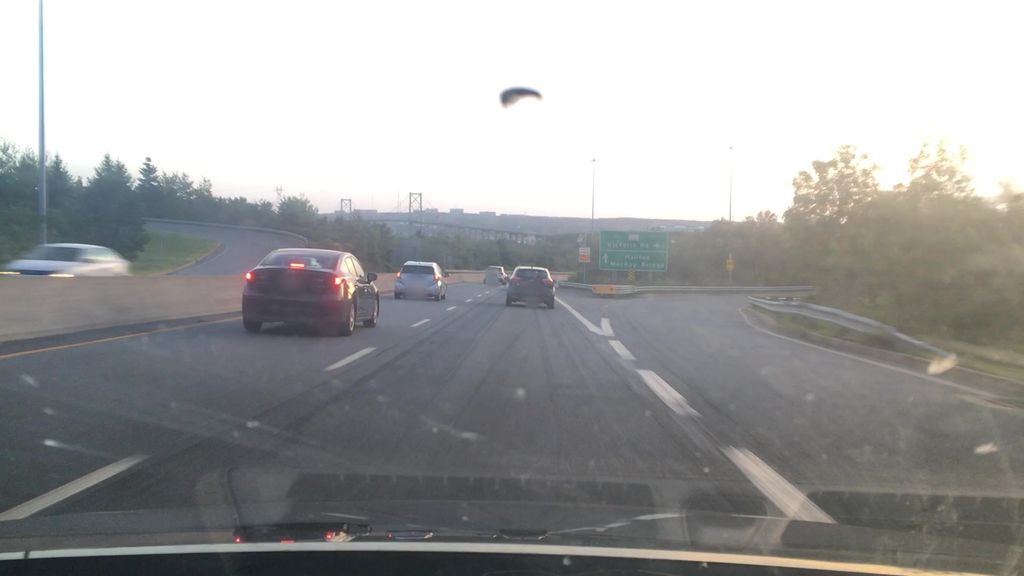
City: halifax